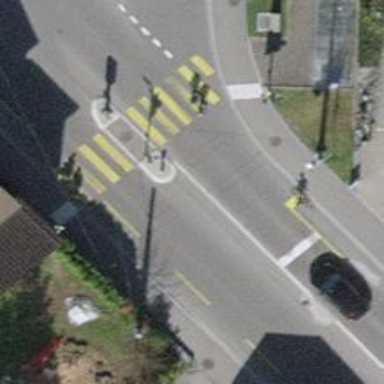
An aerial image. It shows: Marked road crossing with pedestrian island.